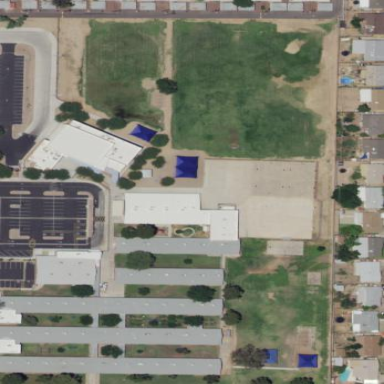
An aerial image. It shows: School.